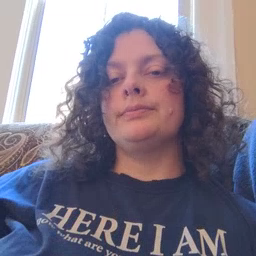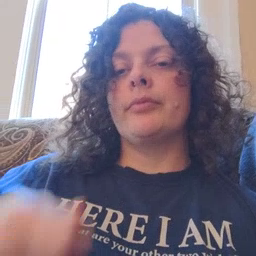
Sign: vacuum